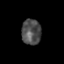
Tissue: prostate
Cell type: T cells
Senescence score: 0.3498
Nuclear area (px): 486
Mean DAPI intensity: 78.364